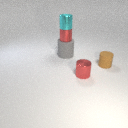
large gray rubber cylinder below small cyan metal cylinder